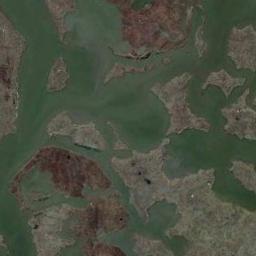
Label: wetland